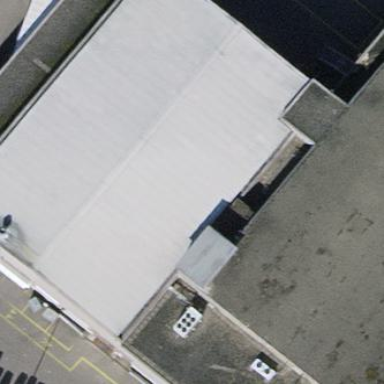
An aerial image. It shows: Industrial building.